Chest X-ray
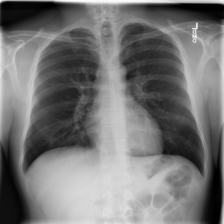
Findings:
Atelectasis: negative
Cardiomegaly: negative
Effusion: negative
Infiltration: positive
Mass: negative
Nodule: negative
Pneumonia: negative
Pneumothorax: negative
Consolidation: negative
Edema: negative
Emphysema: negative
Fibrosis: negative
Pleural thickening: negative
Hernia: negative